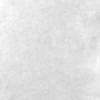
Label: no_change